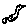
Label: bird